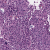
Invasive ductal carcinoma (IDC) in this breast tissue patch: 1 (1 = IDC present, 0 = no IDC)